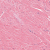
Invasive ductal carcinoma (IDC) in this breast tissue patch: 0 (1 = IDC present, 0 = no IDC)